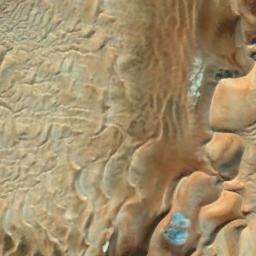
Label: desert